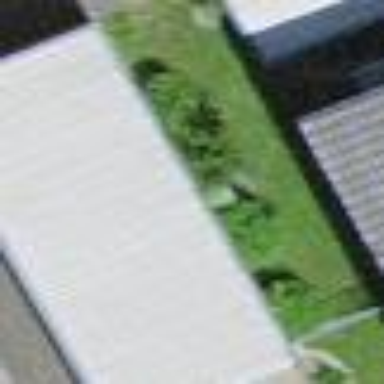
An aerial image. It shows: View of roof of building.